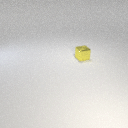
small yellow metal cube